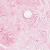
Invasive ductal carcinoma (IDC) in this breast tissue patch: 0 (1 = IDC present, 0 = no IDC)